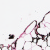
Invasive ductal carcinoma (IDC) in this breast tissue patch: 0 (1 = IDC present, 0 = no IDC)